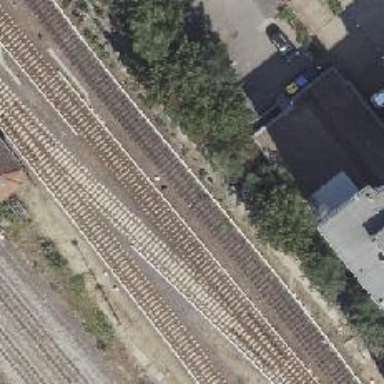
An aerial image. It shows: Solitary milestone along the railway.